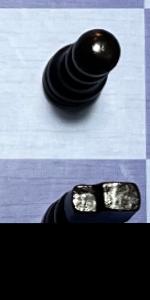
Label: Knight_Black